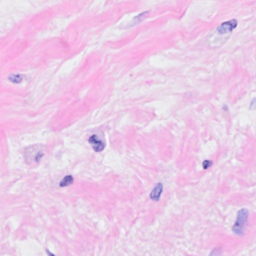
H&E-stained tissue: Breast